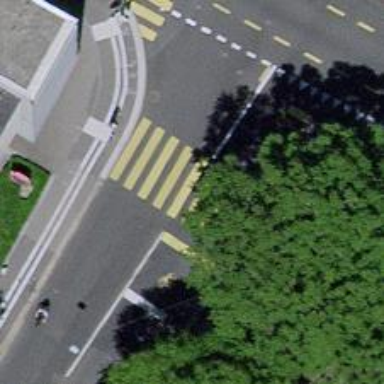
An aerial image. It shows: Road crossing with traffic signals.